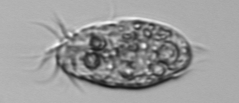
Label: Euplotes